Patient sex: M
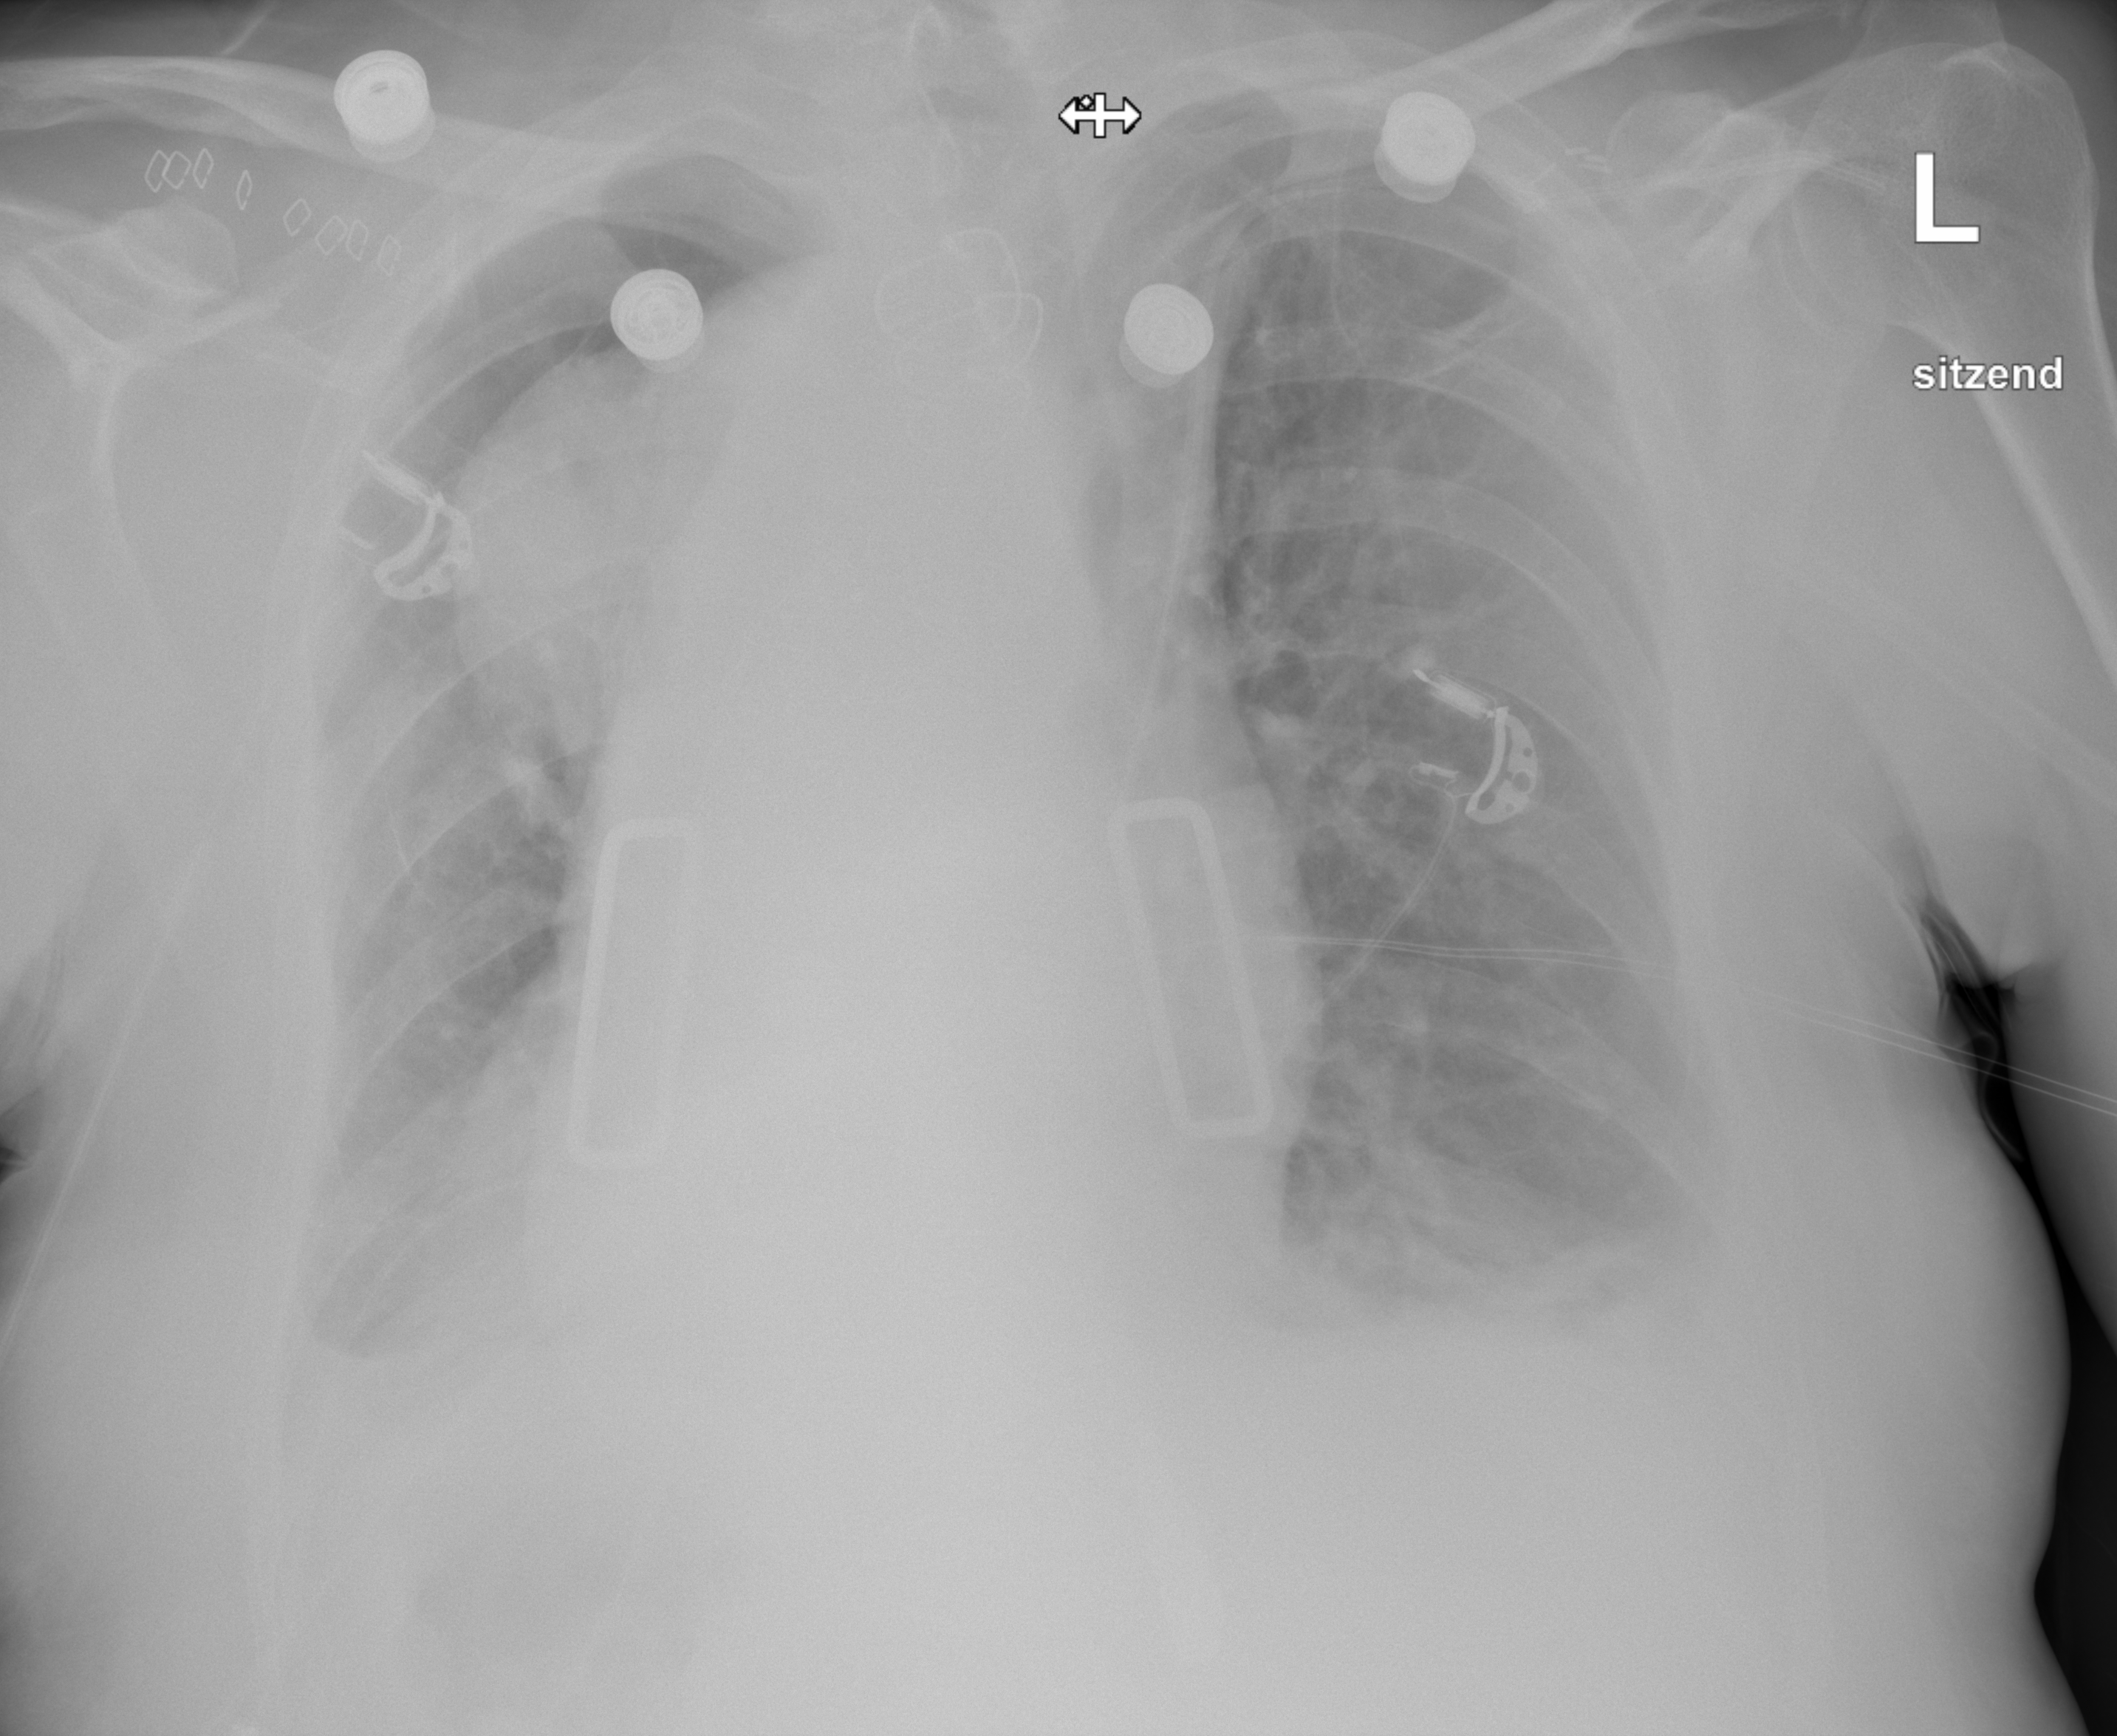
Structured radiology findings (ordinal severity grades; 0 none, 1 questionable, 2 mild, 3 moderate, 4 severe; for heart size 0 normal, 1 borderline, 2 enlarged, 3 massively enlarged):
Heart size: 2
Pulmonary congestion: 3
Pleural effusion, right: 2
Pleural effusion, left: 3
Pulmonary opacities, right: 2
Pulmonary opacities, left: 2
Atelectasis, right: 3
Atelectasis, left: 2